Current action and preconditions to check: trajectory_clear

Your task: For each precondition in the list above, predict whether it will hold at this action.

Consider the current scene as observed from the mobile robot's camera, and analyze the predicted future states of all dynamic agents (e.g., people, animals, vehicles, or any moving entities) within the NEXT SECOND.

IMPORTANT: Only answer "very likely" if you are absolutely certain—based on strong, clear evidence—that a dynamic agent will violate the precondition in the predicted future state. Do NOT answer "very likely" for unlikely, ambiguous, or low-probability risks.

Ask yourself for each precondition: Is there a high probability, with clear and convincing evidence, that the predicted future states of any dynamic agent will interfere with the predicted future state of the currently executing action within the NEXT SECOND, causing that precondition to fail?

Assess the risk level based on these predictions. Use "likely" or "very likely" if motions create a clear risk of interference.

Use "neutral" or "improbable" if agents are nearby but their predicted paths are clearly diverging or non-conflicting.

Failure Risk Categories: "very improbable", "improbable", "neutral", "likely", "very likely"

Answer Format: Output ONLY the probability_of_failure value from these categories: "very improbable", "improbable", "neutral", "likely", "very likely"

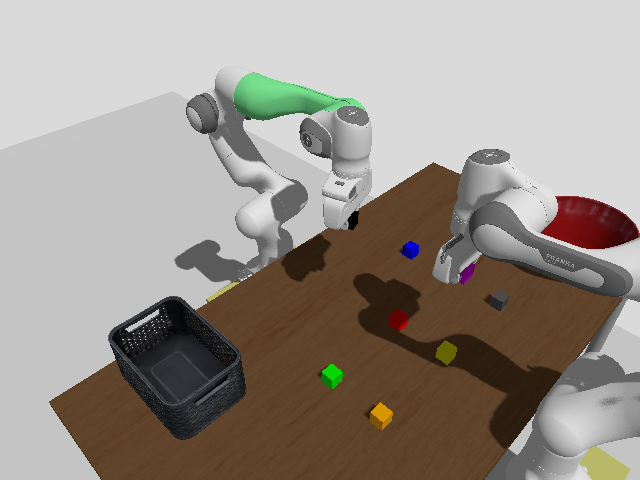

Answer: very improbable